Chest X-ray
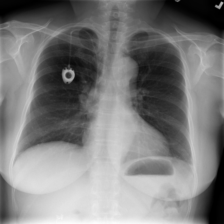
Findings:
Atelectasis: negative
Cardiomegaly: negative
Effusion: negative
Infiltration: negative
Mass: negative
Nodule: negative
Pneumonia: negative
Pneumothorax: negative
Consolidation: negative
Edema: negative
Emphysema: negative
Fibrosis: negative
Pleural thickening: negative
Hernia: negative